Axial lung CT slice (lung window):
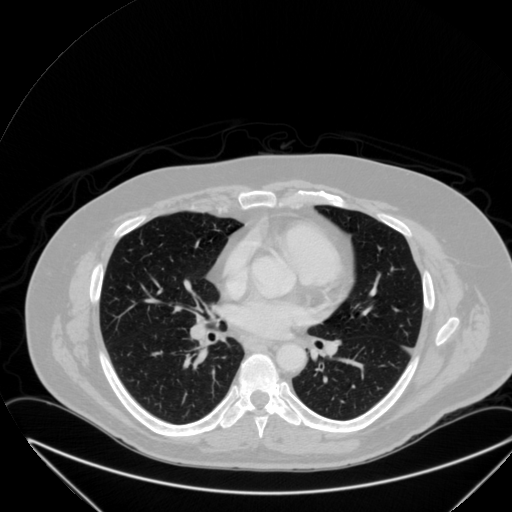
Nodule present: no